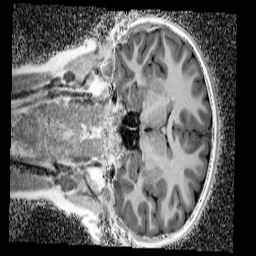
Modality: UNIT1_denoised
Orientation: coronal
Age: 11
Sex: female
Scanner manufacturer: siemens
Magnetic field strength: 3 T
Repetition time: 4 s
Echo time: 0.00299 s